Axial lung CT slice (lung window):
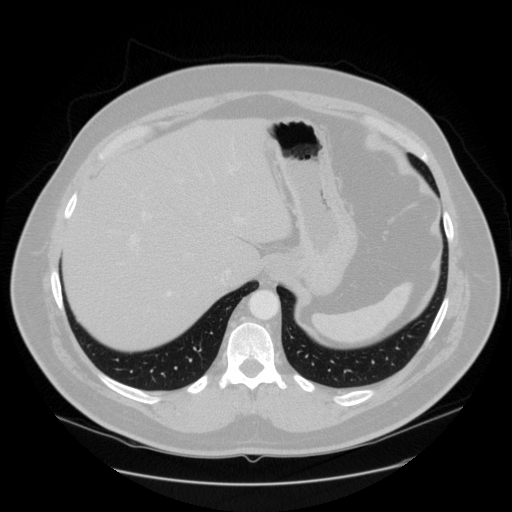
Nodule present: no